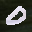
Label: 0